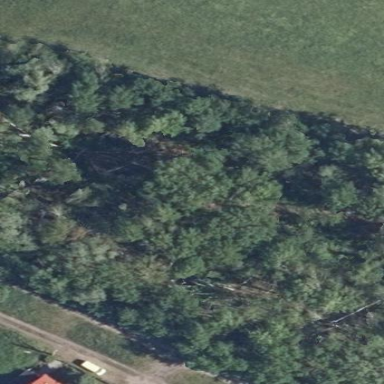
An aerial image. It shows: Forest area.